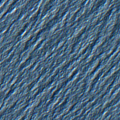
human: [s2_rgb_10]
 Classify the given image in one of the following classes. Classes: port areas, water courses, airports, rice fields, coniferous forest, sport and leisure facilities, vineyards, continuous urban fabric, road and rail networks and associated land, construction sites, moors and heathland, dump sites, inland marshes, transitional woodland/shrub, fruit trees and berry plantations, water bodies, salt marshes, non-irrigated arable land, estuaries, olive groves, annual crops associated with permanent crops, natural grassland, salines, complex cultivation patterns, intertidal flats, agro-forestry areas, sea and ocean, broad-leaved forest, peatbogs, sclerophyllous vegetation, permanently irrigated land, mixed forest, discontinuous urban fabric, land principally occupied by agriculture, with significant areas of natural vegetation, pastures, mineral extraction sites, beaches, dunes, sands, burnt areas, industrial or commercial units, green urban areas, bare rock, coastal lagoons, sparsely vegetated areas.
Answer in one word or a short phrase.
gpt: sea and ocean